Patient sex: F
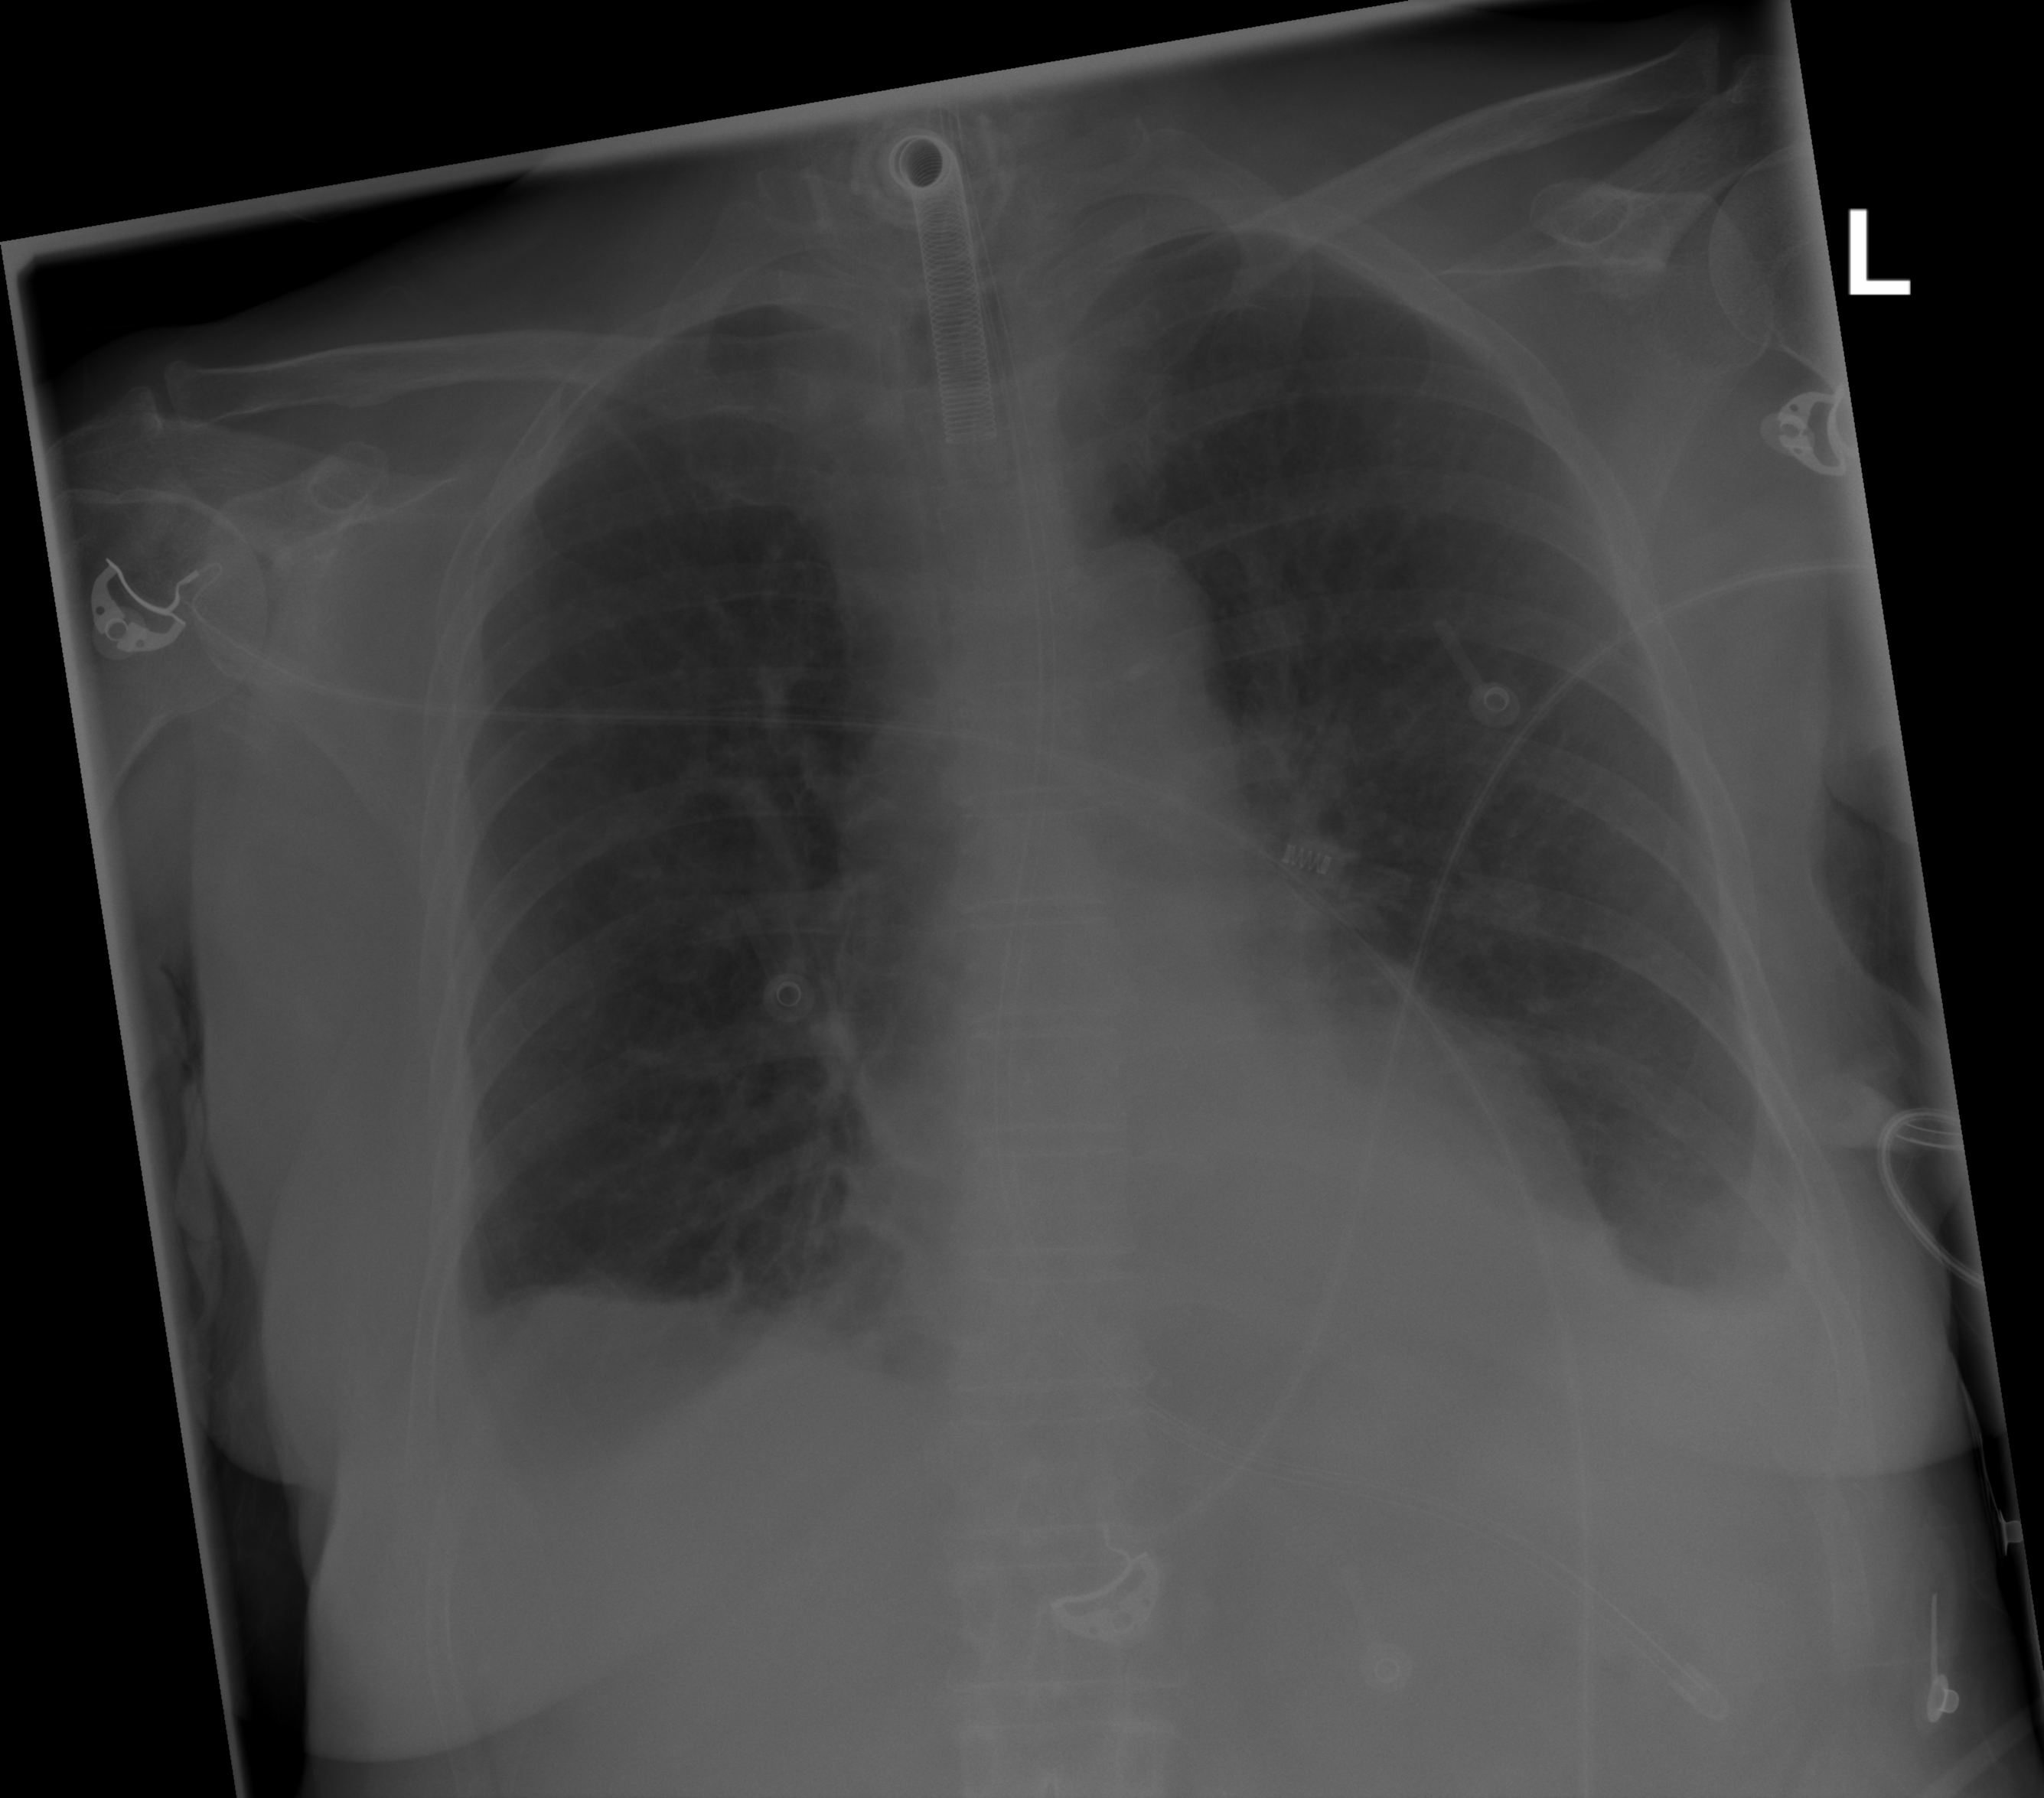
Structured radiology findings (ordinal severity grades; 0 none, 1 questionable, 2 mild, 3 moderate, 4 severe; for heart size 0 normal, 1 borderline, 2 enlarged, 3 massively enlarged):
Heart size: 0
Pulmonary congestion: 0
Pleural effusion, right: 2
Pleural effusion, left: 3
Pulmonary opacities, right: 0
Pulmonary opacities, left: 0
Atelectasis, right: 2
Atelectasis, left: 2